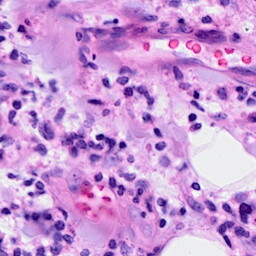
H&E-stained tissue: Breast